Question: I have a viewcontroller containing a TabController. Before this loads, I want a user to login so I can check what they have access to. In my AppDelegate, bot the rootViewController (with the tabs) and the LoginViewController are declared, and they're also wired up in IB:
I have this in my AppDelegate:
'''
- (BOOL)application:(UIApplication *)application didFinishLaunchingWithOptions:(NSDictionary *)launchOptions {
// [window addSubview:[rootController view]];
[window addSubview:[loginViewController view]];
[self.window makeKeyAndVisible];
return YES;
}
'''
My plan was to dismiss the login form after authenticating and show the rootController, but the rootController displays straight away. I was going to do:
'''
-(IBAction)DidClickLoginButton:(id)sender {
NotesAppDelegate *delegate = [[UIApplication sharedApplication] delegate];
[delegate.window addSubview:[delegate.rootController view]];
[self dismissModalViewControllerAnimated:YES];
}
'''

Is there an easier way to do this? I can't see why the LoginViewController isn't presented.
Eventually got this working by adding it to the rootController in my AppDelegate's didFinishLaunchingWithOptions method
'''
- (BOOL)application:(UIApplication *)application didFinishLaunchingWithOptions:(NSDictionary *)launchOptions {
// [window addSubview:[rootController view]];
[self.window makeKeyAndVisible];
LoginViewController *loginViewController =[[LoginViewController alloc] initWithNibName:@"LoginView" bundle:nil];
[self.rootController presentModalViewController:loginViewController animated:YES];
return YES;
}
'''
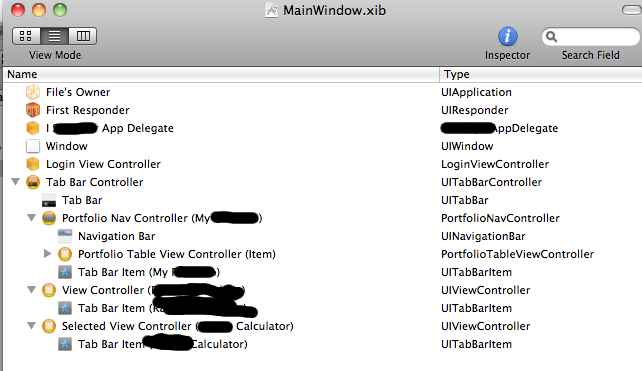
Answer: Yes it would. As you are adding the root controller view on the window, and this would make it appear above all (even above the login view) and then your login view gets dismissed behind the root view, which you cannot see.
EDIT:
One of the approach would be to have login controller above root in the beginning itself (root view controller presenting login view) and then happily dismiss the login view.